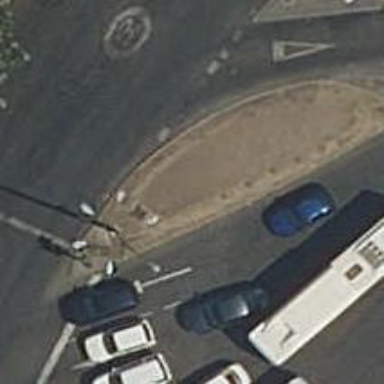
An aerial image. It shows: Pedestrian road with kerb.